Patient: sex M, age 61
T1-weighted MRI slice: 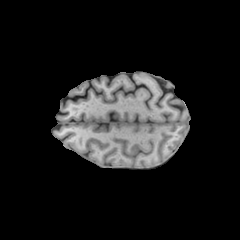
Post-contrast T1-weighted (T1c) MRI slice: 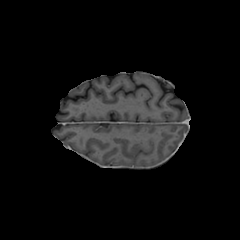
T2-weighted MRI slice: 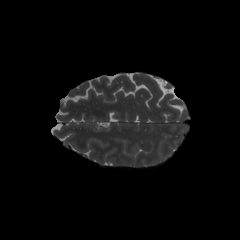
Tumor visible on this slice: no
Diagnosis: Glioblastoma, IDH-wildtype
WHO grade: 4